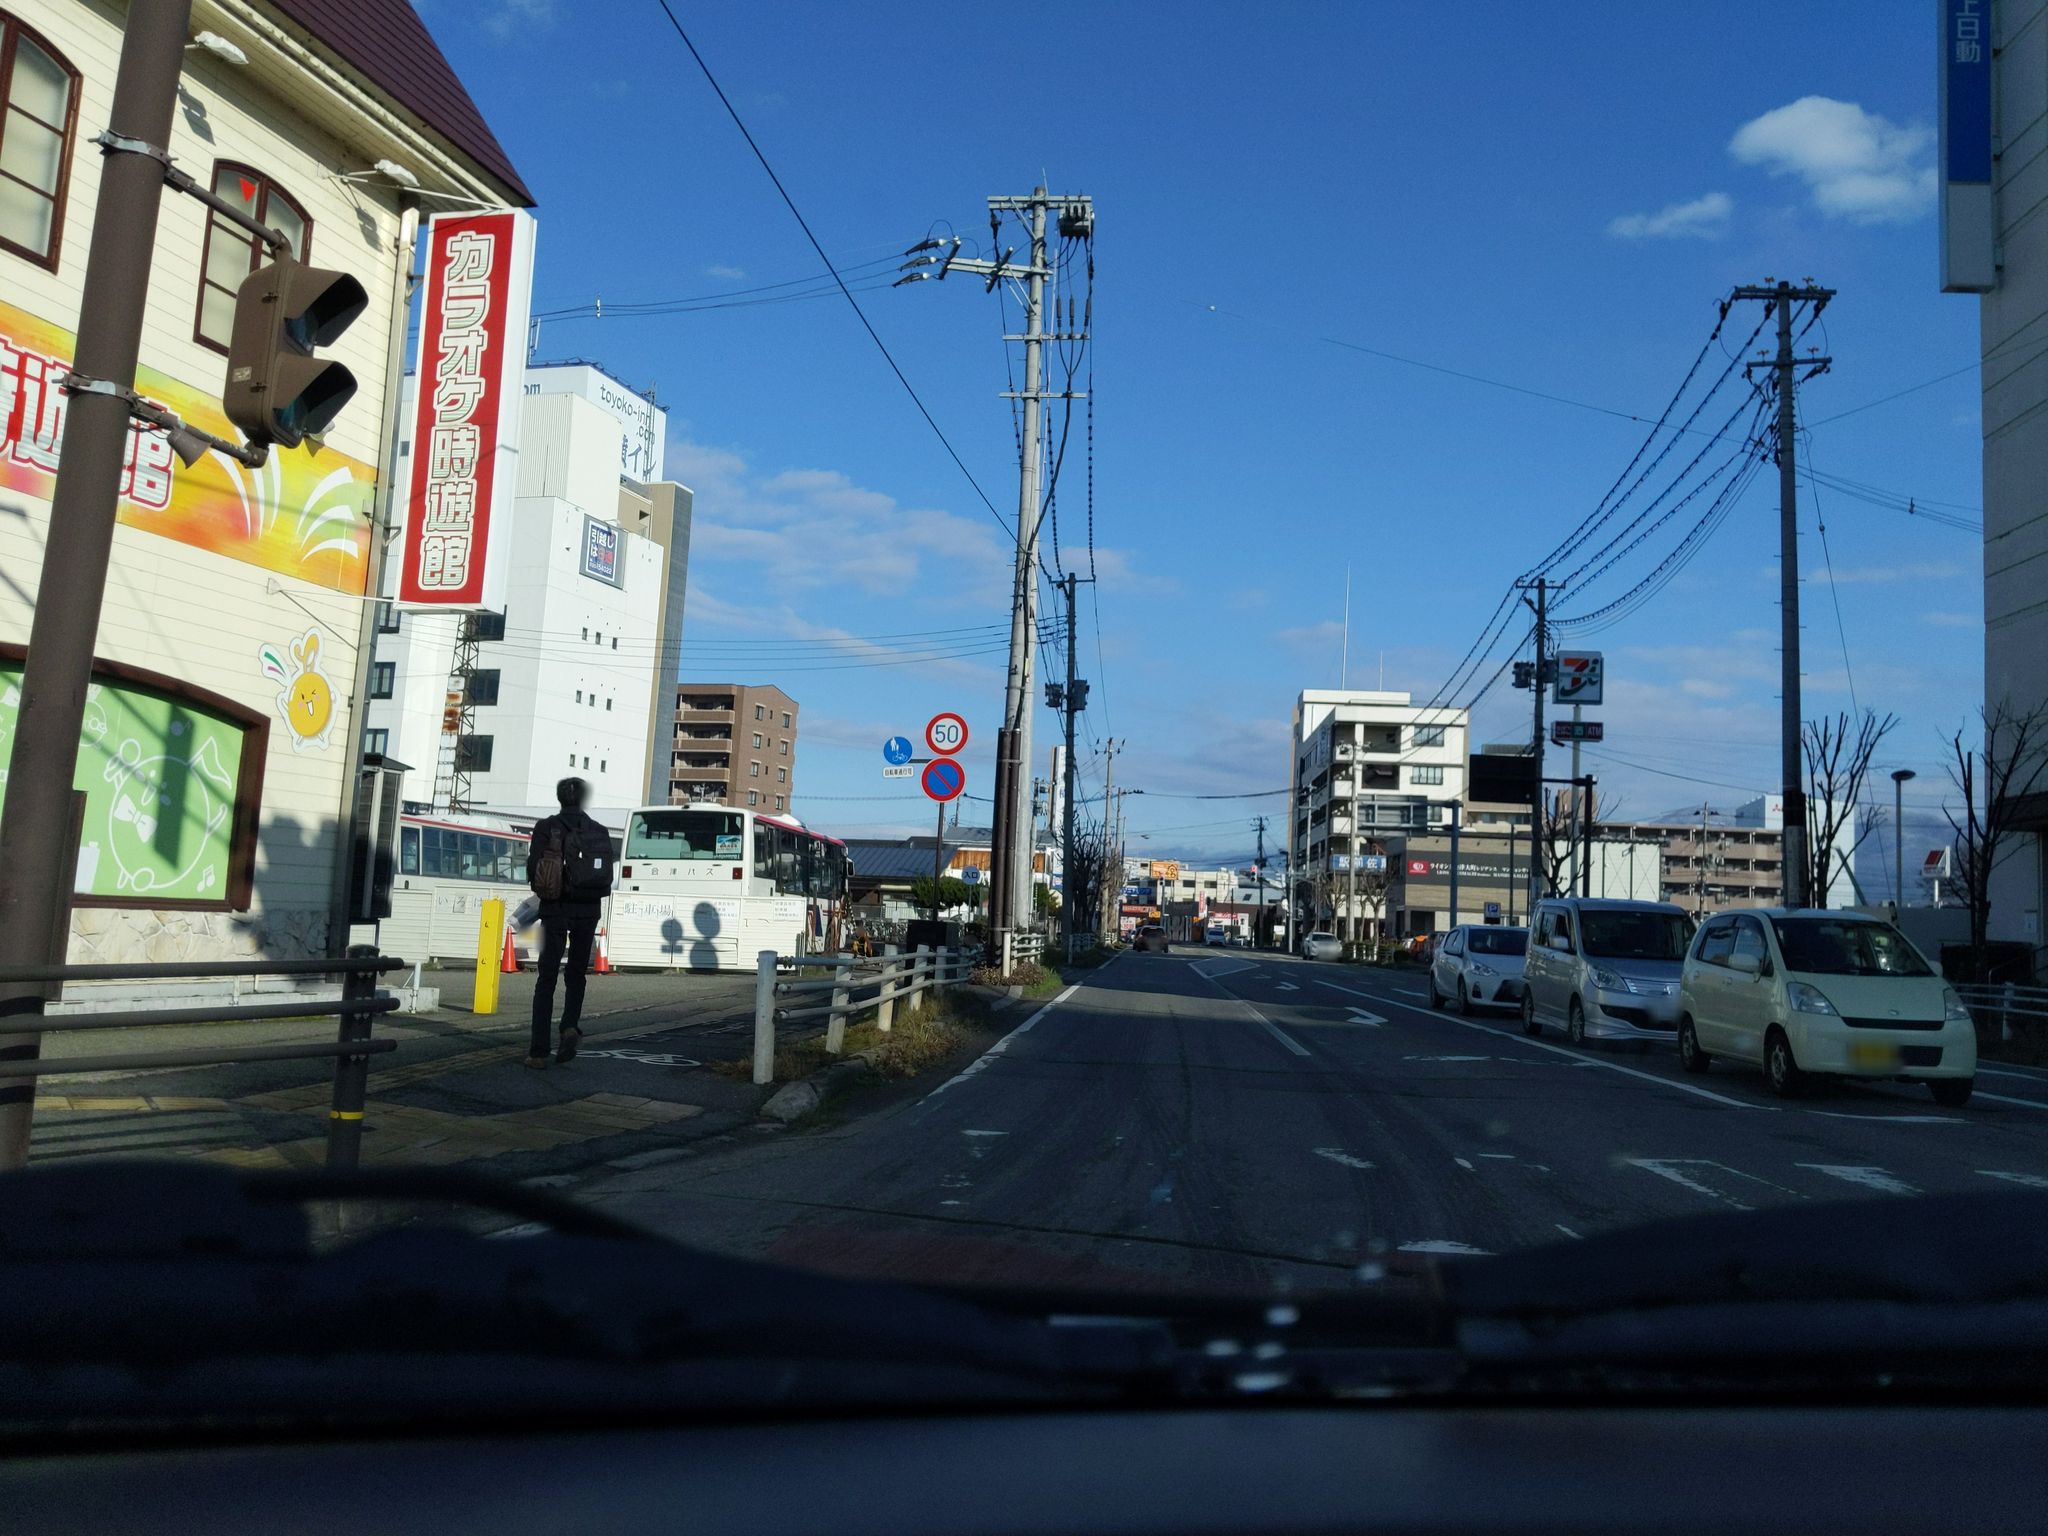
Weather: snowy
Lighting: day
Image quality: good
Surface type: driving surface
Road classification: trunk
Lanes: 2.0
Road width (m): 3
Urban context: urban centre
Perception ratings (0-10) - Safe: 3.68, Lively: 8.42, Beautiful: 2.48, Boring: 3.08, Depressing: 3.45, Wealthy: 4.79